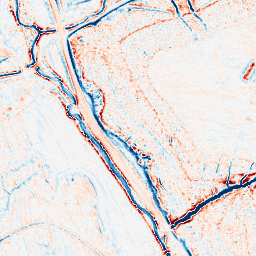
Category: edge_preserving
Decomposition family: anisotropic_diffusion
Decomposition parameters: iterations: 20
kappa: 30
gamma: 0.1
Upsampling method: quintic
Upsampling parameters: scale: 2
Upsampling scale: 2